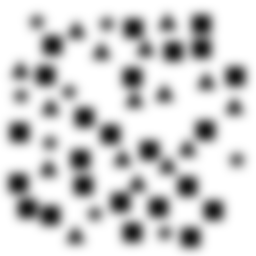
Squares: 24
Triangles: 16
Stars: 8
Total shapes: 48